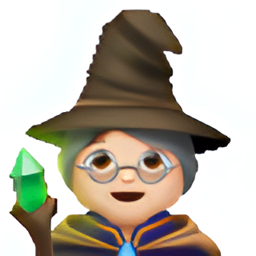
Name: woman mage light skin tone
Emoji: 🧙🏻‍♀️
Group: People & Body
Sub-group: person-fantasy